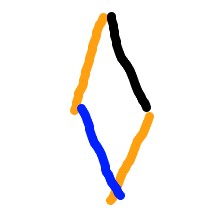
Shape: rhombus